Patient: sex M, age 57
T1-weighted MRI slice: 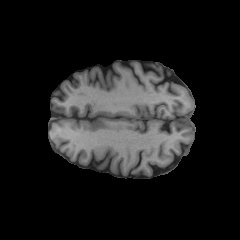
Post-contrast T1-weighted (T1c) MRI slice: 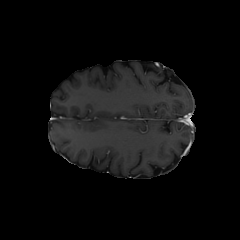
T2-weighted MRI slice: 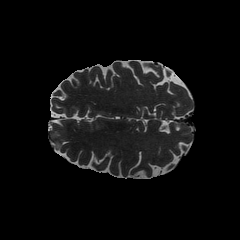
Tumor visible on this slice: yes
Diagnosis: Oligodendroglioma, IDH-mutant, 1p/19q-codeleted
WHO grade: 2